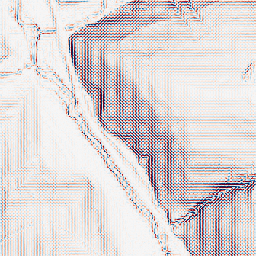
Category: wavelet
Decomposition family: wavelet_biorthogonal
Decomposition parameters: wavelet: bior1.3
level: 2
Upsampling method: regularized
Upsampling parameters: scale: 4
lambda_reg: 0.001
Upsampling scale: 4